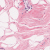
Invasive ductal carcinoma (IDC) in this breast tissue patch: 0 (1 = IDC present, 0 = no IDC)